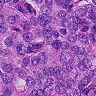
Metastatic tissue present: yes